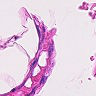
Metastatic tissue present: no